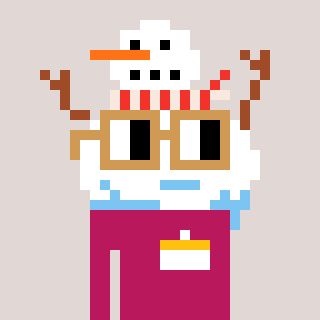
a pixel art character with square brown glasses, a snowman-shaped head and a darkpink-colored body on a warm background